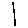
Label: line